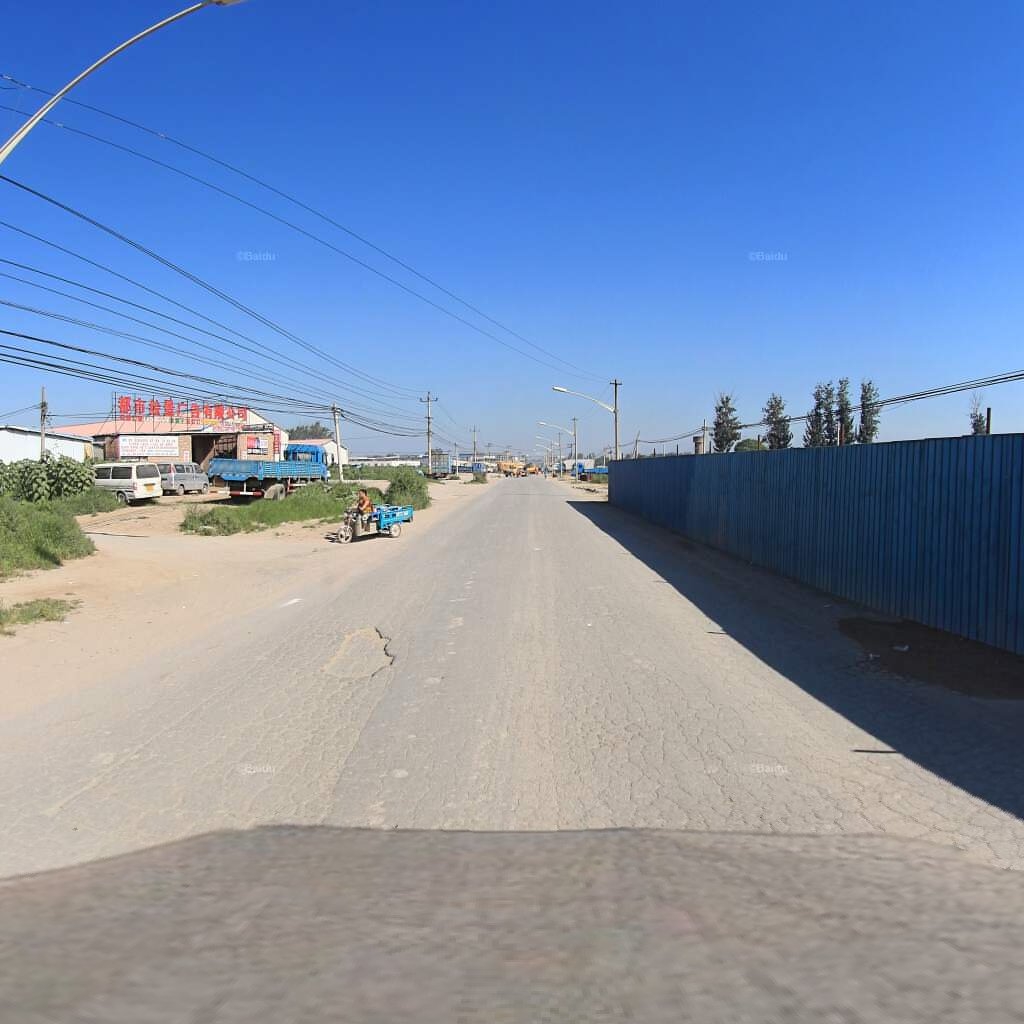
Region: Chaoyang
Road damage annotations: alligator crack, pothole